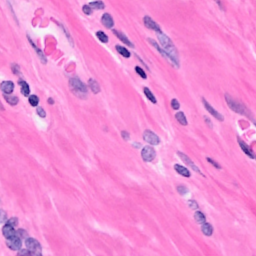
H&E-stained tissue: Breast